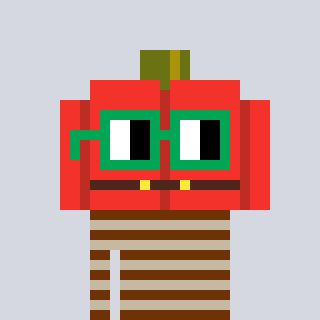
a pixel art character with square green glasses, a pumpkin-shaped head and a bege-colored body on a cool background